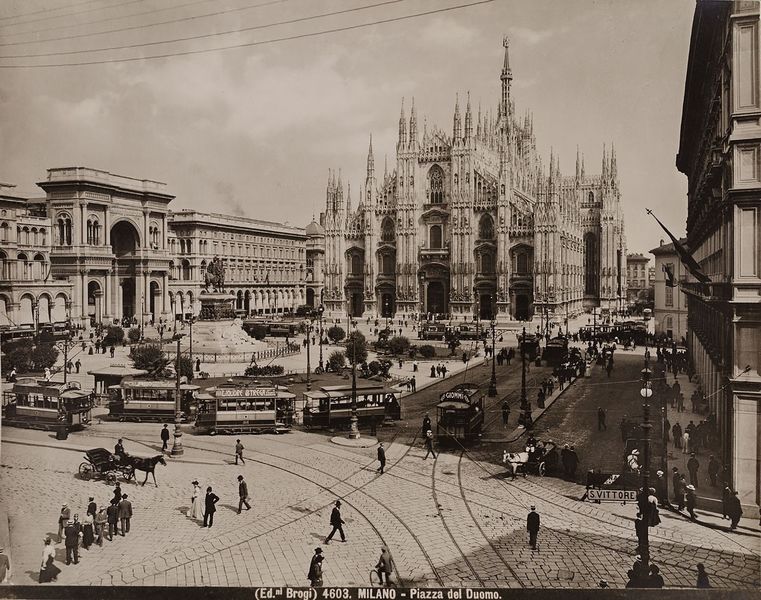
Titel: Milano - Piazza del Duomo
Künstler: Giacomo Brogi
Standort: Hamburg
Institution: Museum für Kunst und Gewerbe Hamburg
Schlagwörter: stadt, silber, kirche, ort, dorf, foto, fotografie, photographie, stadtansicht, dom, photo, maria, duomo, santa, piazza, architekturfotografie, aussenbau, lichtbild, silbergelatine, dokumentarfotografie, historische, architekturphotographie, brom, bildwerke, angewandte und bildende kunst, hessische systematik, silbergelatinepapier, bromsilbergelatinepapier, entwicklungspapier, gelatinepapier, schwarzweißpositivverfahren, silbersalzverfahren, schwarzweißfotografie, berichtende, gebäude, örtlichkeit, straße, stätte, straßen, plätze, nascente, mailänder